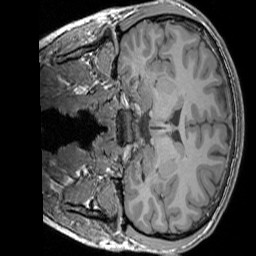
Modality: T1w
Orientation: coronal
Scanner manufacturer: siemens
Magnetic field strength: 3 T
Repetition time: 1.83 s
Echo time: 0.00303 s